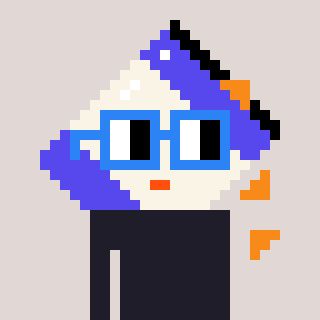
a pixel art character with square blue glasses, a chips-shaped head and a foggrey-colored body on a warm background